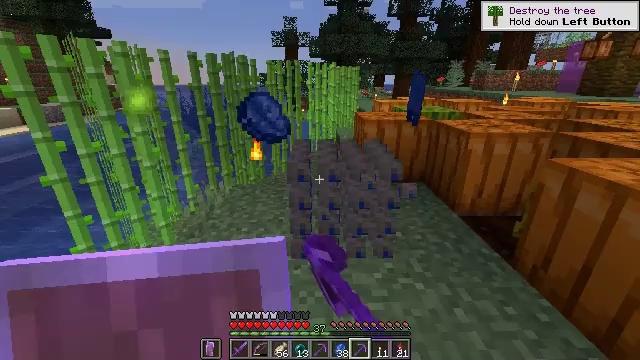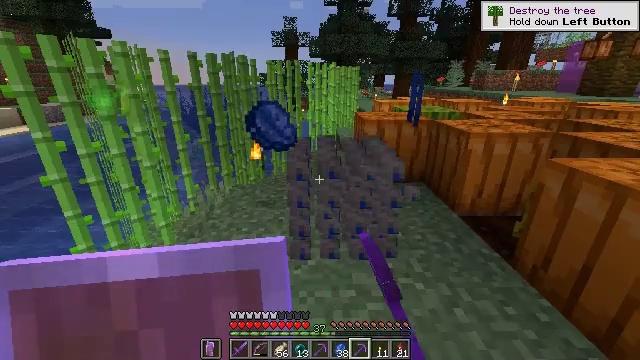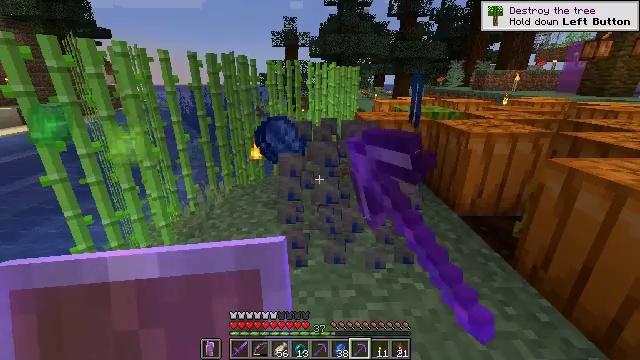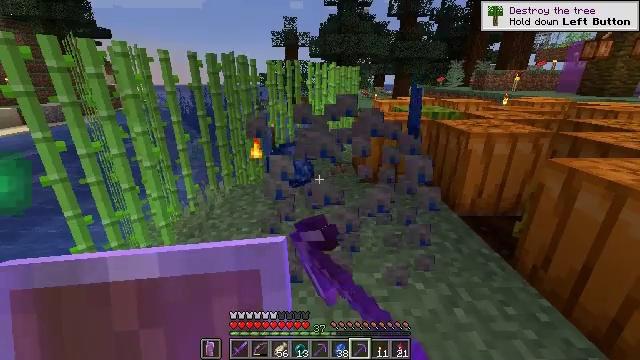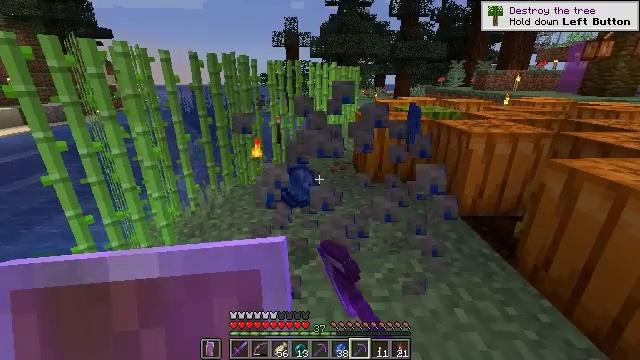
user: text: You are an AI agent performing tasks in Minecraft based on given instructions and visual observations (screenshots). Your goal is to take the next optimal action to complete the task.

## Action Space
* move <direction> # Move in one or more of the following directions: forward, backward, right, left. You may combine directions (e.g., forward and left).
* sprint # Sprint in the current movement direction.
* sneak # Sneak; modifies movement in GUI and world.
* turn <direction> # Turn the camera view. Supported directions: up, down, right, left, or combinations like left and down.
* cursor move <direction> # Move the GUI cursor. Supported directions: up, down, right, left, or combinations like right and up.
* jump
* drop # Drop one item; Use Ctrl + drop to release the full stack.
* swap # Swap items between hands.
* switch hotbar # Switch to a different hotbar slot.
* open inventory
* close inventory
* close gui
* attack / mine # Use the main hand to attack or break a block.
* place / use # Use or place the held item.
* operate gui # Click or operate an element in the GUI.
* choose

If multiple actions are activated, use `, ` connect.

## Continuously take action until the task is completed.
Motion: motion action
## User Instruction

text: Break lapis ore with a pickaxe.
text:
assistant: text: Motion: attack / mine
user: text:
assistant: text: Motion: attack / mine
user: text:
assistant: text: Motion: attack / mine
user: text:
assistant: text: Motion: attack / mine
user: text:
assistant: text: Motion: no_op